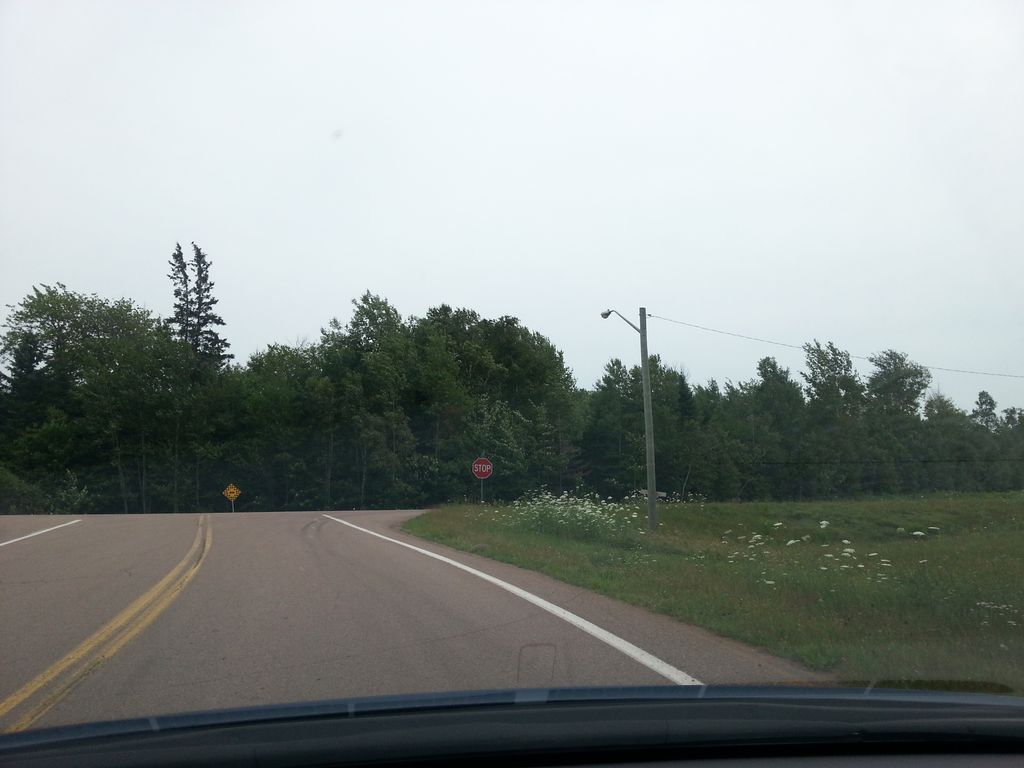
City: charlottetown